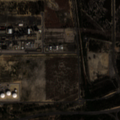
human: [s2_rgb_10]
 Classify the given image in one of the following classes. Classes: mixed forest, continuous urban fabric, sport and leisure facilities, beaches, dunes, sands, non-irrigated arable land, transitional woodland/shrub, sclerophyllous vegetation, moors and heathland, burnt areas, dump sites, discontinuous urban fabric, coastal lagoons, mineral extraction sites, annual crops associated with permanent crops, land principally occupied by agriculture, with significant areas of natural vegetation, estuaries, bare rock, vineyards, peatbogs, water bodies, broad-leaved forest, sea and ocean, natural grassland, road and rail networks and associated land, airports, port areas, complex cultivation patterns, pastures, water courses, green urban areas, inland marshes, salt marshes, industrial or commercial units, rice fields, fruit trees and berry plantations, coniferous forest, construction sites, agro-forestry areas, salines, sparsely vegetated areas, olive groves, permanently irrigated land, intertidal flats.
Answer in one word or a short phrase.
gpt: industrial or commercial units, complex cultivation patterns, coniferous forest